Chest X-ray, AP view. Patient: 49 years old, sex M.
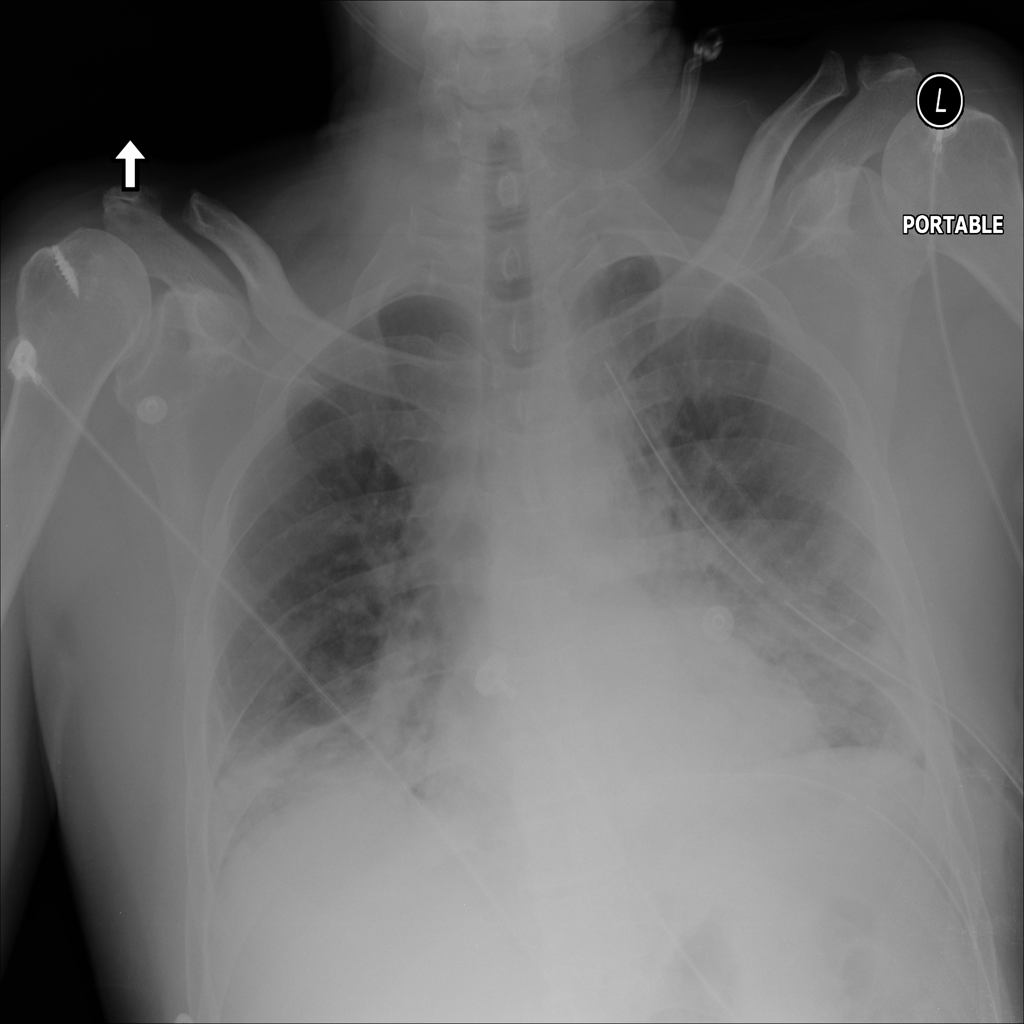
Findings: No Finding